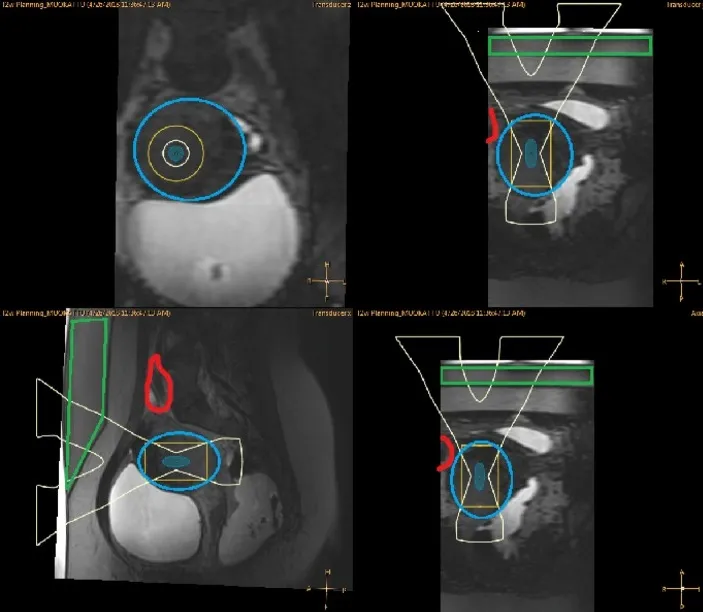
T2W planning images displayed on the therapy console with ultrasound beam view after application of wedged gel pad where red boundary is bowel, blue is uterine fibroid and green is the gel pad.
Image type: radiology (mri)